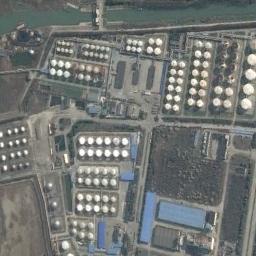
Label: storage tanks